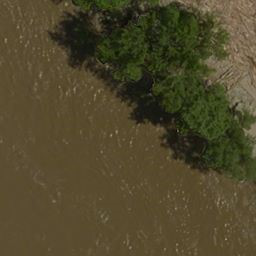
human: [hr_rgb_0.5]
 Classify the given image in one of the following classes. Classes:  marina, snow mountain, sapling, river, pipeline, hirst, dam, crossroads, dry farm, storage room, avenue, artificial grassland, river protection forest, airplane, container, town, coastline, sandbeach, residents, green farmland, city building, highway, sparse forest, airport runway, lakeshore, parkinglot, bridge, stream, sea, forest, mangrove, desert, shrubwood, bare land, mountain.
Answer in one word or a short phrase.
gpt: river protection forest